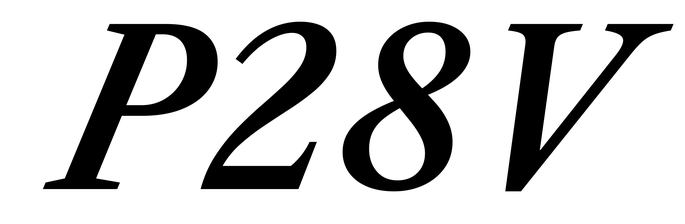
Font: LibreCaslonText-Italic_SemiBold_Italic